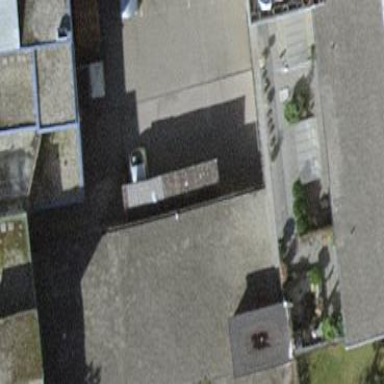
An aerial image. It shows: Office building with flat roof.